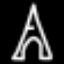
Label: The Eiffel Tower